Aerial crown-view tile of a tropical tree (Barro Colorado Island, Panama), acquired 20241014:
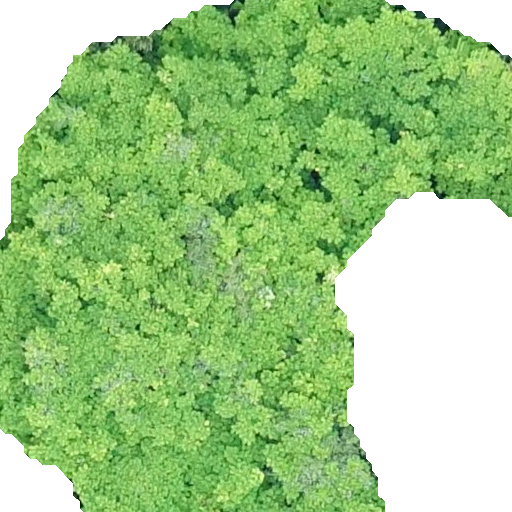
Species: Tachigali panamensis
GBIF accepted scientific name: Tachigali panamensis
Crown area: 354.53 m²